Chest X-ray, PA view. Patient: 65 years old, sex M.
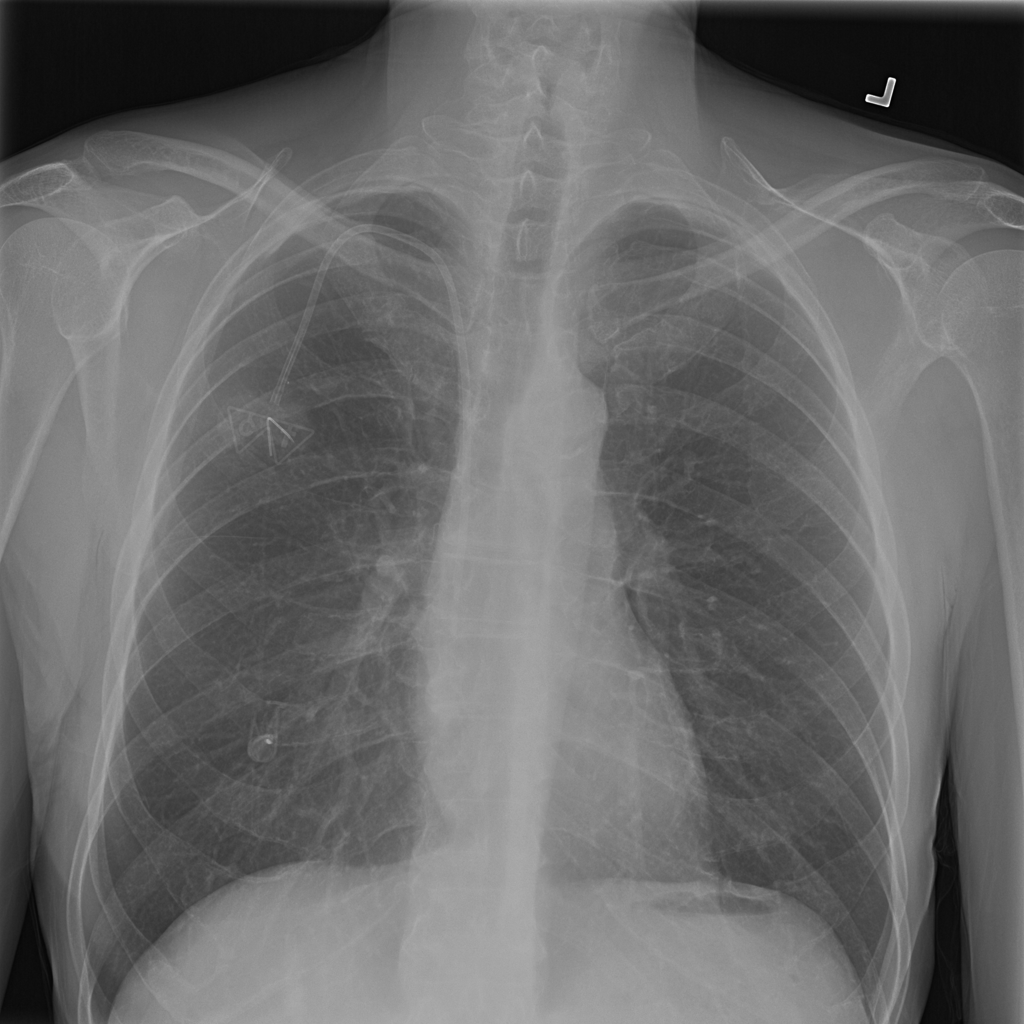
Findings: No Finding